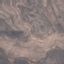
Land use / land cover class: HerbaceousVegetation